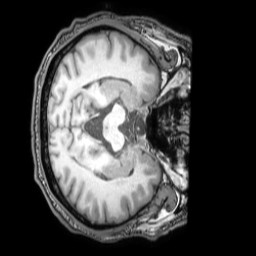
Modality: T1w
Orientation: axial
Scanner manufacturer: philips
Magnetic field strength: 3 T
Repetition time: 0.007 s
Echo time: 0.003501 s